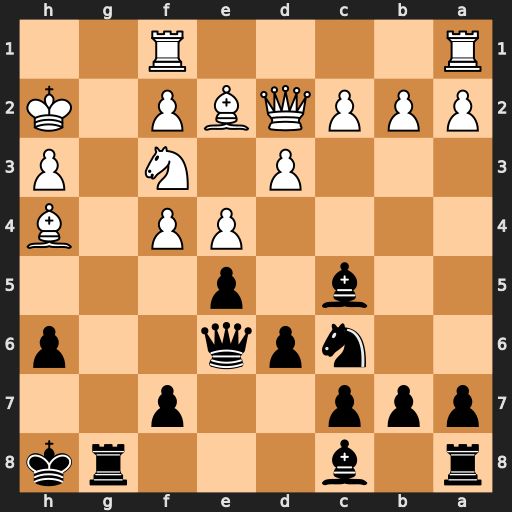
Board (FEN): r1b3rk/ppp2p2/2npq2p/2b1p3/4PP1B/3P1N1P/PPPQBP1K/R4R2
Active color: b
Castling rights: -
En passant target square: -
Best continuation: Qxh3#